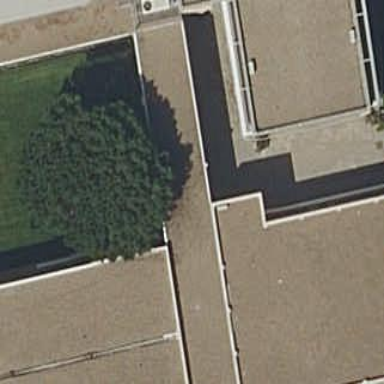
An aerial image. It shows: Part of university building with flat concrete roof.